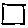
Label: square